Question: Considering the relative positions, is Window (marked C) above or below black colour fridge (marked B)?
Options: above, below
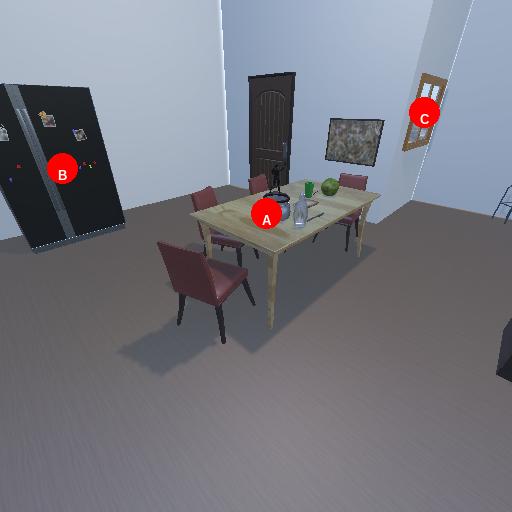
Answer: above